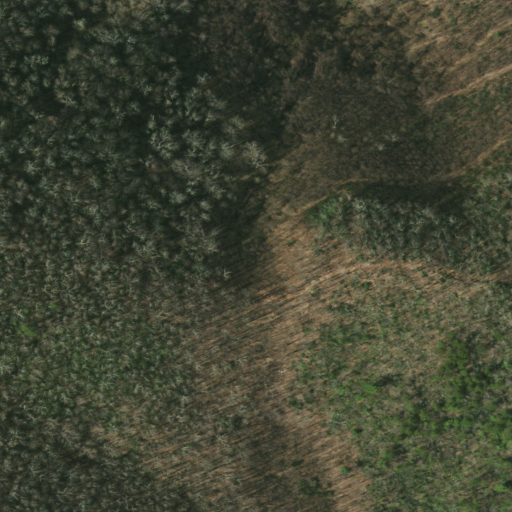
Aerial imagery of gap in Tennessee named Marrow Gap containing deciduous forest, mixed forest, and shrub